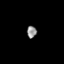
Tissue: lung
Cell type: Epithelial cells
Senescence score: 0.2209
Nuclear area (px): 114
Mean DAPI intensity: 144.64